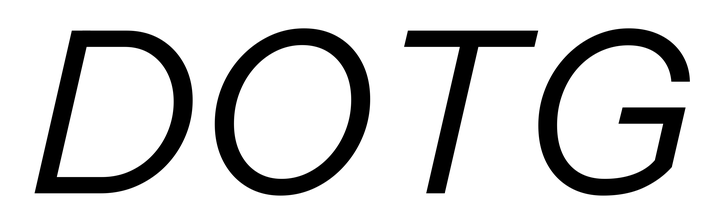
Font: InstrumentSans-Italic_Italic